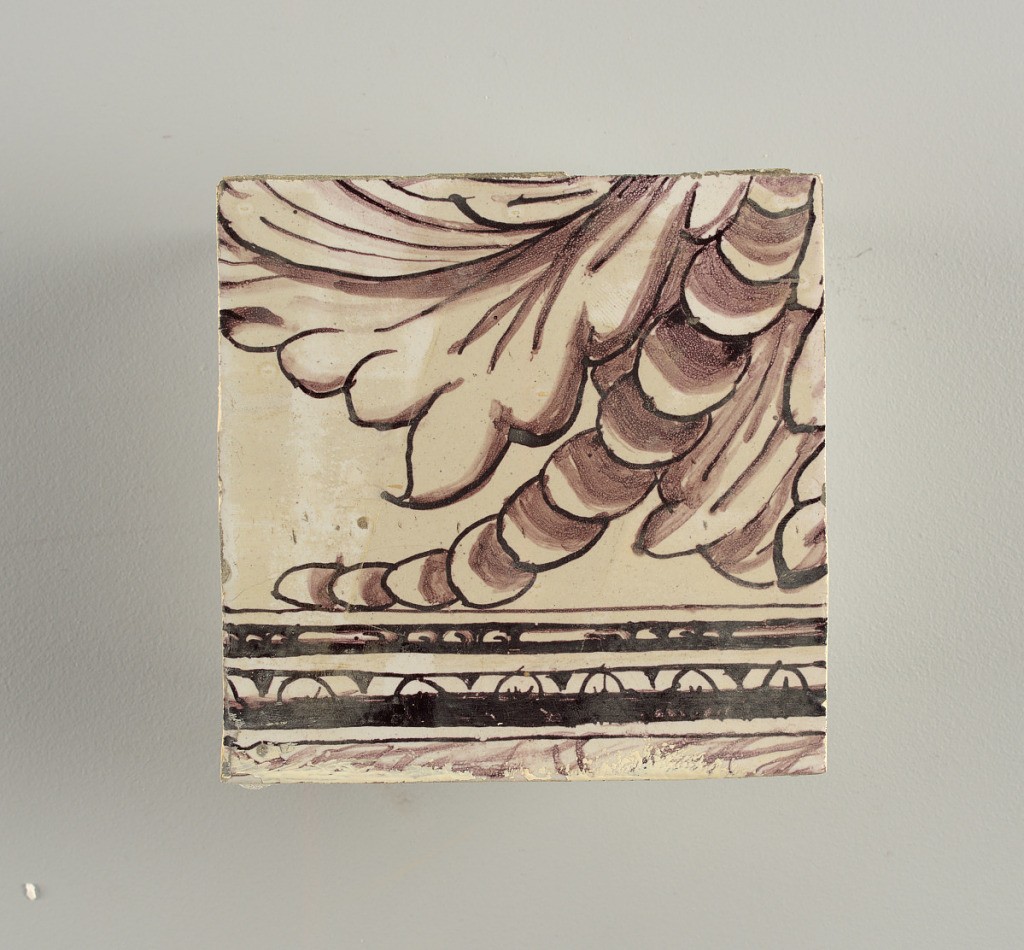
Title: Wall facing
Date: ca. 1725
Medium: tin-glazed earthenware, underglaze
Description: Two vertical rectangles, twenty-three tiles high.  A) Nine tiles wide at top; seven tiles wide at bottom.  B) Ten and one-half tiles wide.

Arabesque design of foliage.  A) with centered figure of Justice under a canopy.  B) with centered urn.